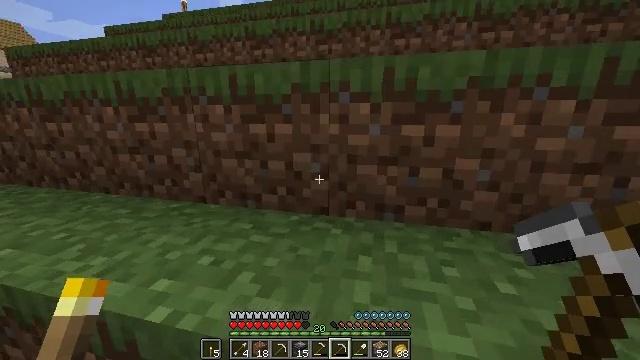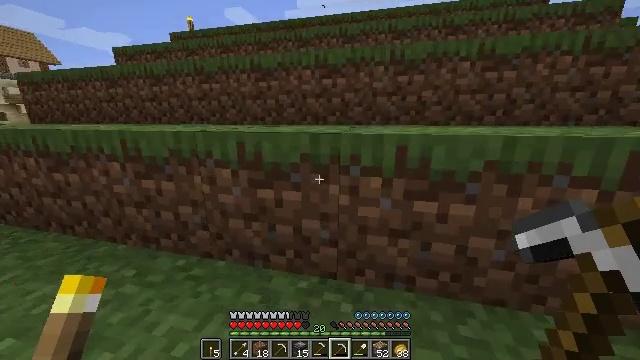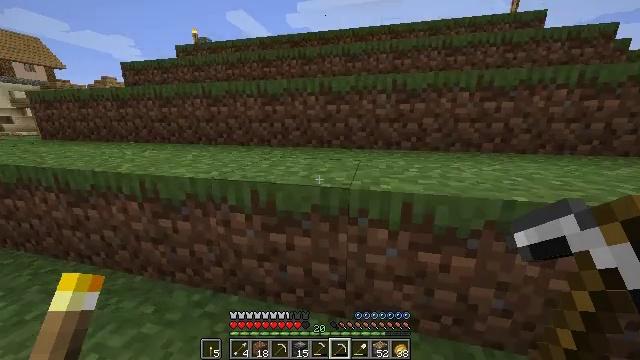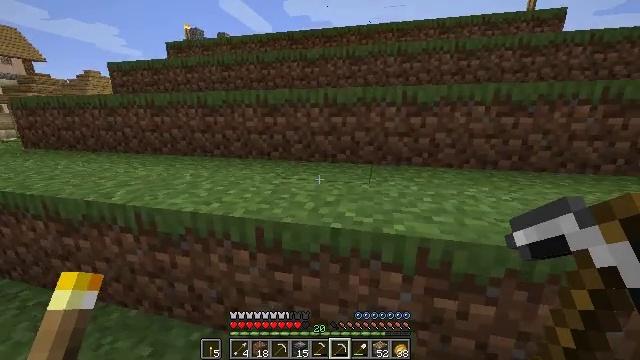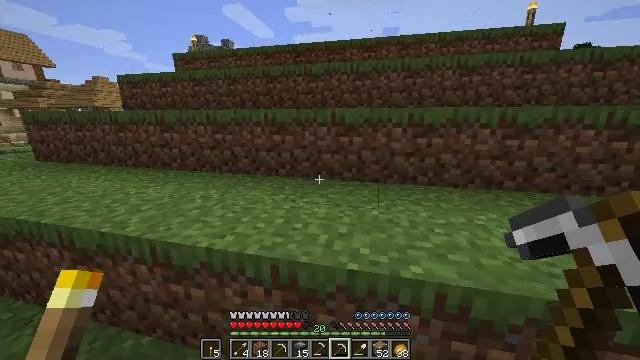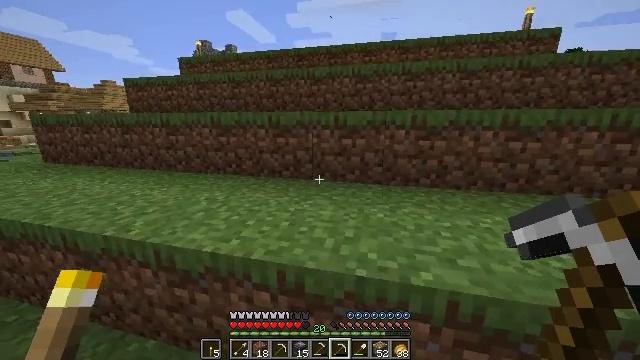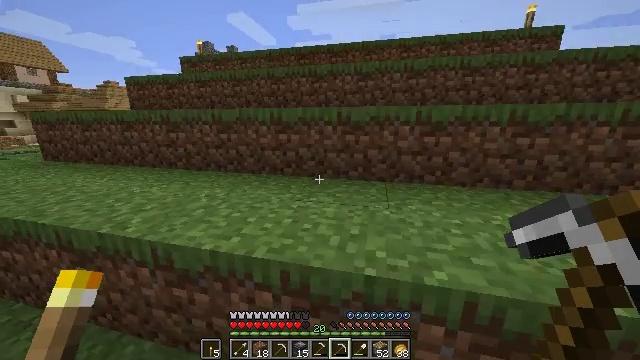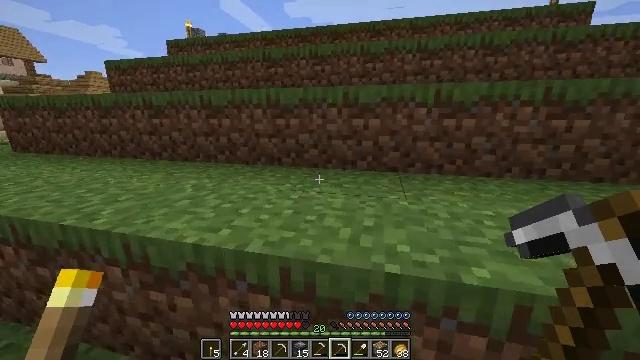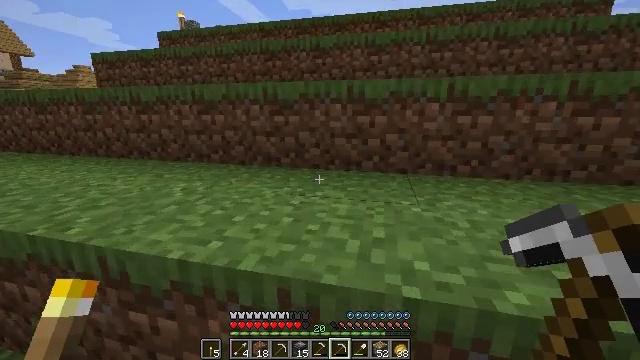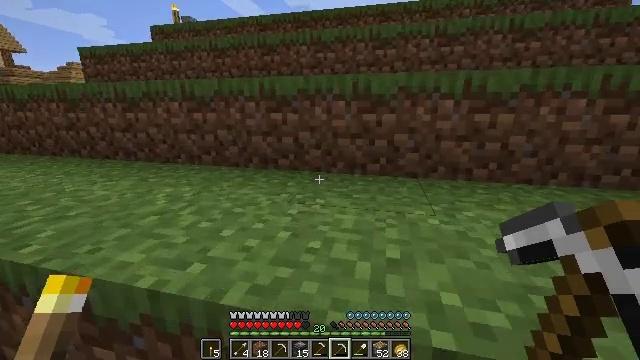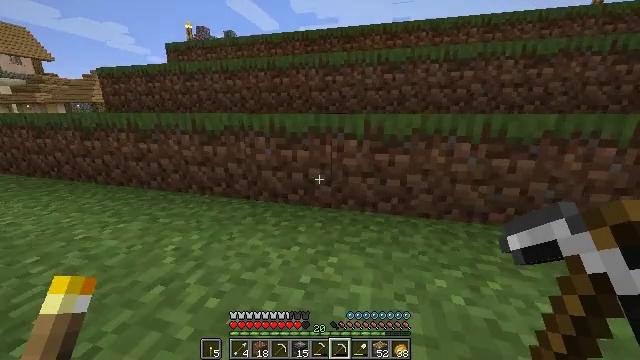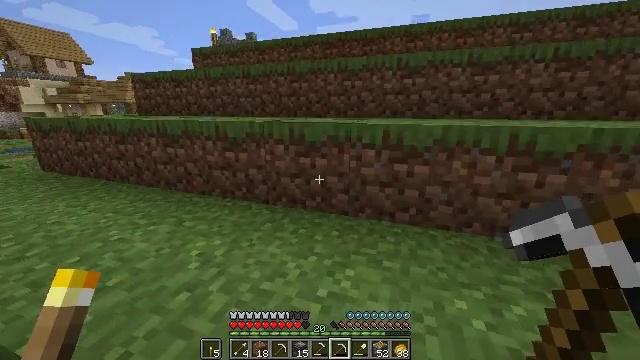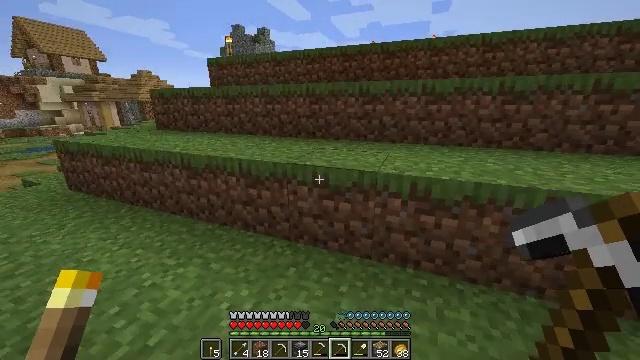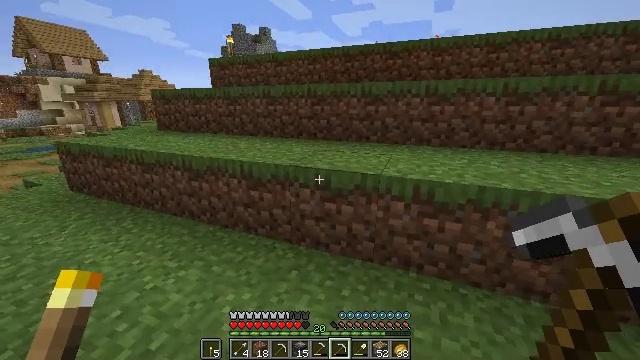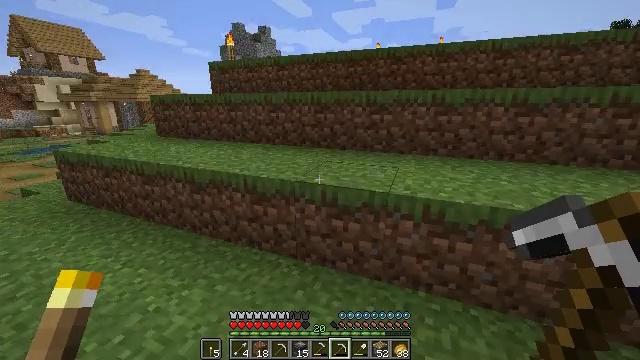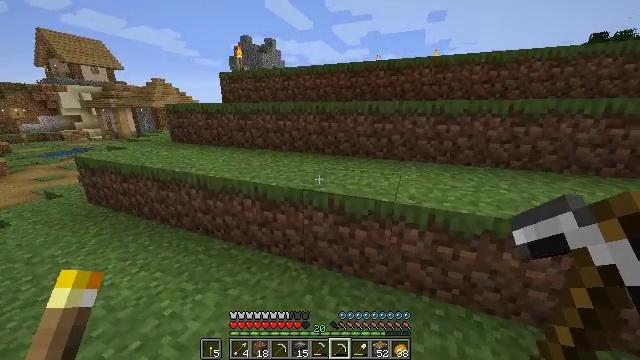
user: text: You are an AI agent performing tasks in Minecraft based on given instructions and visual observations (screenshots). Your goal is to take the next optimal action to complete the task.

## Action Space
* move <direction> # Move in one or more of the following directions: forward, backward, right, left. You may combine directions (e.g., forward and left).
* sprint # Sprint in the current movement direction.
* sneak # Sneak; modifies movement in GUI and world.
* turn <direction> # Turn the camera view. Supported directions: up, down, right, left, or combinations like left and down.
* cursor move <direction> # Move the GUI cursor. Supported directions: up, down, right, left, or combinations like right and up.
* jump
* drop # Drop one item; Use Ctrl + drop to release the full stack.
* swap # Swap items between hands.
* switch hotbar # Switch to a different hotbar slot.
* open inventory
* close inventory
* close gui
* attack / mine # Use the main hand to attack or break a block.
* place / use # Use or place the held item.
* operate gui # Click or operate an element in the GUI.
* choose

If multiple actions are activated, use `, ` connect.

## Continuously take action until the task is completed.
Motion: motion action
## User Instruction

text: Attack the piston to remove it.
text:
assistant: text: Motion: move forward, sprint, jump
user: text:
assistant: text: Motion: move forward, jump
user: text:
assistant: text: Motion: move forward, jump
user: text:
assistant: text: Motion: move forward, jump
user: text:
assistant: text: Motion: move forward, jump
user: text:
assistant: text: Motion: move forward, jump
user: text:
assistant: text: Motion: move forward, jump
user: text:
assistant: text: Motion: move forward, jump
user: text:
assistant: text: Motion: move forward, jump
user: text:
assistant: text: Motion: move forward, sprint, turn left, jump
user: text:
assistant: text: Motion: move forward, sprint, turn left, jump
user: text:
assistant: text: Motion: move forward, sprint, turn left, jump
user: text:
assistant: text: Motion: move forward, sprint, jump
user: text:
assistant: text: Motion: move forward, jump
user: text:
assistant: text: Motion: move forward, jump
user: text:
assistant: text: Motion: turn left and down, jump
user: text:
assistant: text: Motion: turn left and down
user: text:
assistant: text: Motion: turn left and down
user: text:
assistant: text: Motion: turn left
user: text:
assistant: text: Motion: turn left
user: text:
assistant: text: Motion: turn left
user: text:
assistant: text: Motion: turn left
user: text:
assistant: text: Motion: turn left
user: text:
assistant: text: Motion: turn left
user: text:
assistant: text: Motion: no_op
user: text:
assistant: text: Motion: no_op
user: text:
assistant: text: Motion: no_op
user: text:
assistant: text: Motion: no_op
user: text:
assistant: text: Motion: turn left
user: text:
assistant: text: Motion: turn left